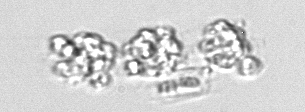
Label: Leptocylindrus_mediterraneus